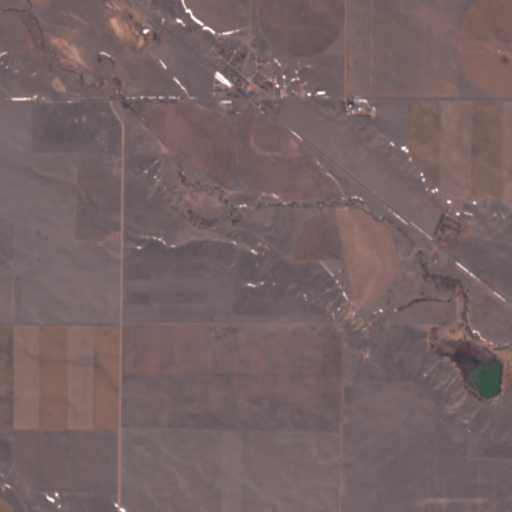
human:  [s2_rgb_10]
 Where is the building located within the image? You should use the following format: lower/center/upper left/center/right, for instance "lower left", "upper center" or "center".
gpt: The building is located in the upper left of the image.
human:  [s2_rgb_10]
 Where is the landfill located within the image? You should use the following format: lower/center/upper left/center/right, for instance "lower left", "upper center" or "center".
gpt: There is no landfill in the image.